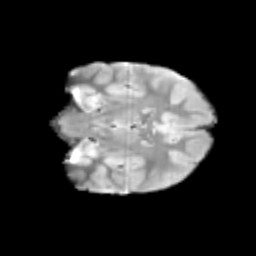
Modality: T2w
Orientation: coronal
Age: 9
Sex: female
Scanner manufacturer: siemens
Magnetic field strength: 3 T
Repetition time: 3.8 s
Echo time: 0.07 s